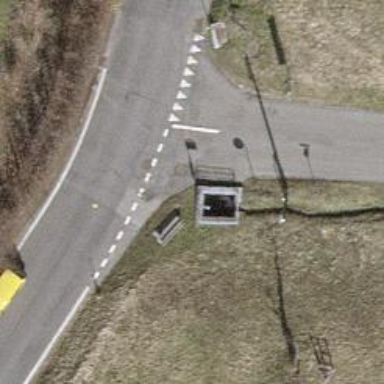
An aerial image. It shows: Bus stop with platform for public transport.